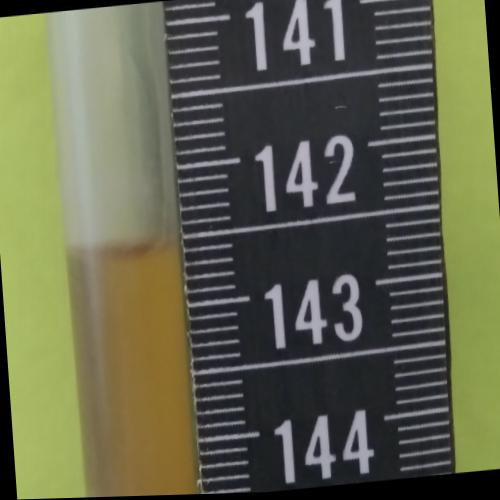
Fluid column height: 142.6 cm